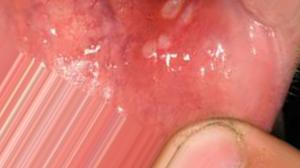
Condition: Mouth Ulcer